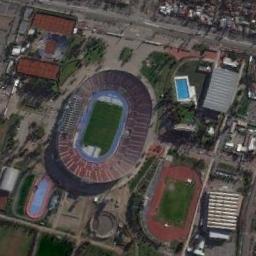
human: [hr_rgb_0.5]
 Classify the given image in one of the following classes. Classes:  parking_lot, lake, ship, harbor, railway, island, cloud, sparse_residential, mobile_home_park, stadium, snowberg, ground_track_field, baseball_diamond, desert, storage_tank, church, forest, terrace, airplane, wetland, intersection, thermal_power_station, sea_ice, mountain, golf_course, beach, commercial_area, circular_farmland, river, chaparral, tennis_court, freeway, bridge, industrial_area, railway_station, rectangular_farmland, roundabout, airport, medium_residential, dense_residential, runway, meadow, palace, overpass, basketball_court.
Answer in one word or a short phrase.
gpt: stadium